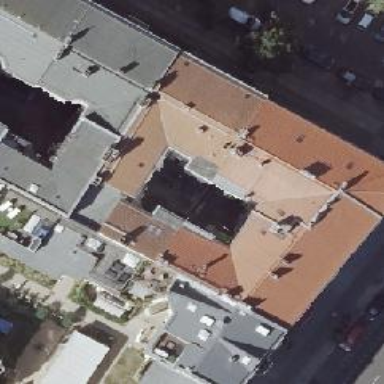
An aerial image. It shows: Residential building with gambrel roof made of red roof tiles. The building itself has grey color.